Interaction volume radius: 5 \u00c5
Interaction volume height: 10 \u00c5
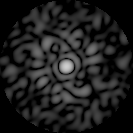
Disorder parameter: 0.8529